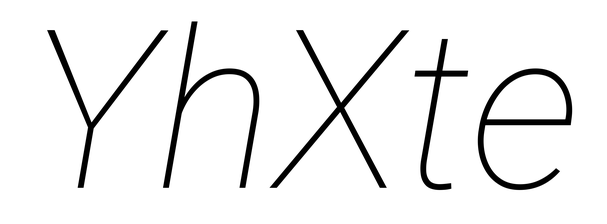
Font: Roboto-Italic_Thin_Italic